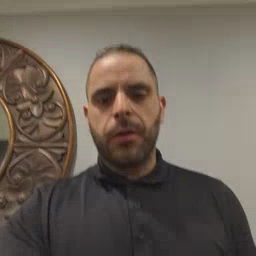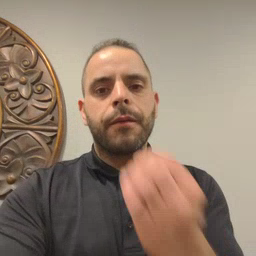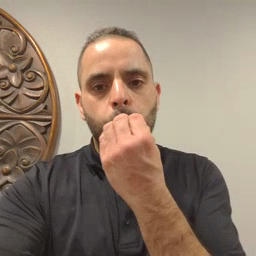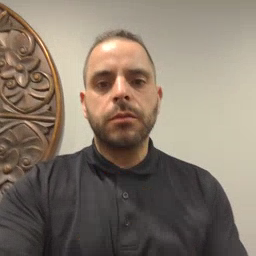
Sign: food